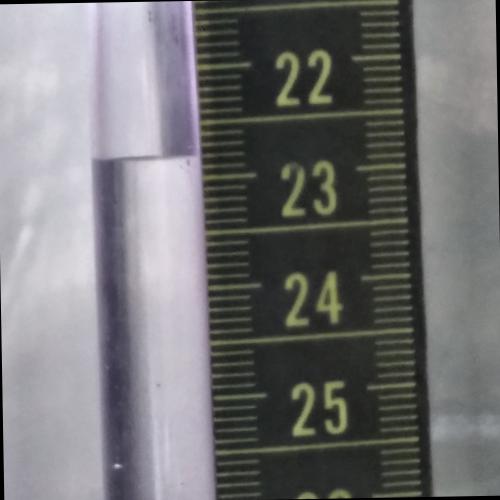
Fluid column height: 22.8 cm